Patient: sex F, age 66
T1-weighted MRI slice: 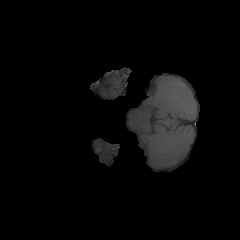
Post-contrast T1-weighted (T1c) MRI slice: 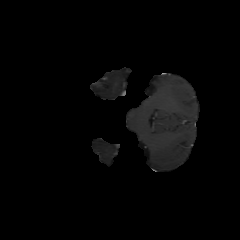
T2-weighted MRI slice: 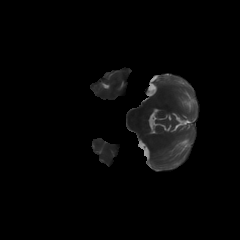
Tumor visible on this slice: no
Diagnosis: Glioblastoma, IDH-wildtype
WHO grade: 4